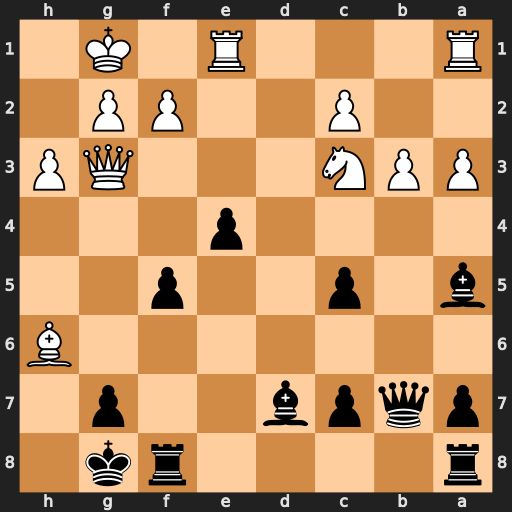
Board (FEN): r4rk1/pqpb2p1/7B/b1p2p2/4p3/PPN3QP/2P2PP1/R3R1K1
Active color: b
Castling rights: -
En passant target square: -
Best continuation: Bxc3 Qxc3 gxh6